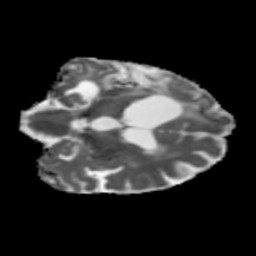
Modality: MD
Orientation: coronal
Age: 65
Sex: female
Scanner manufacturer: siemens
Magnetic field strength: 3 T
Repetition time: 5.47 s
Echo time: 0.0854 s